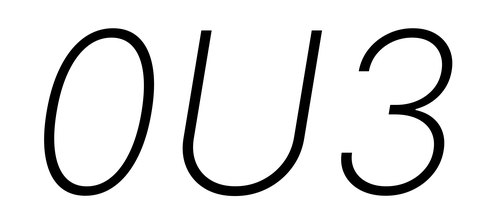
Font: Inter-Italic_ExtraLight_Italic